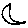
Label: moon